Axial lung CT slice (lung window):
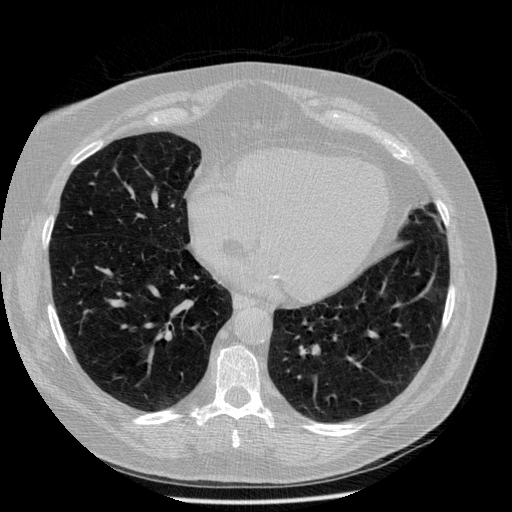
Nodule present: no